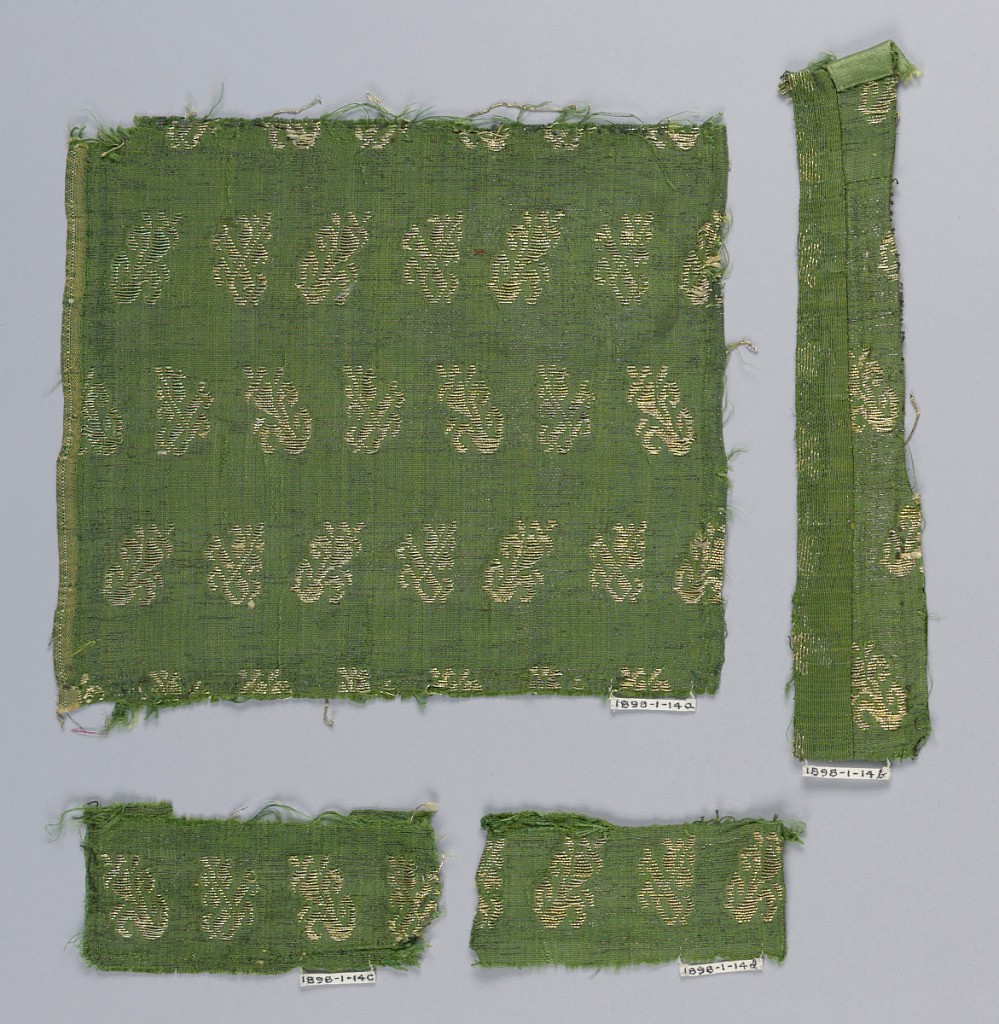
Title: Fragments
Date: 17th century
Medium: silk, metallic Techmique: green silk plain weave brocaded with metallic
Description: Metallic leaves facing in alternate direction on a green background.